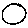
Label: circle